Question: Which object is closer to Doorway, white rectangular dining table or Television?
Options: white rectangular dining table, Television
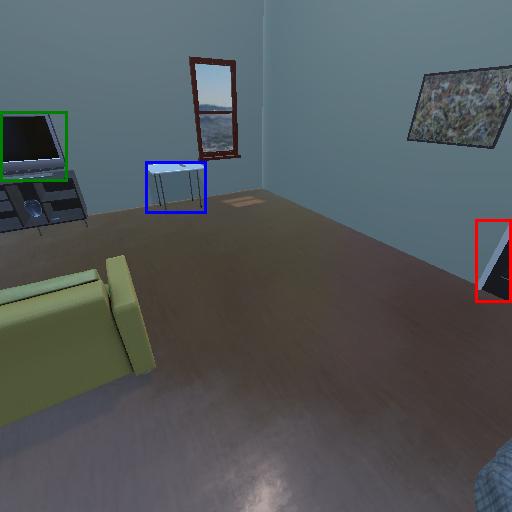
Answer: white rectangular dining table